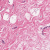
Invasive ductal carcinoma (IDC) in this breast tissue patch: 0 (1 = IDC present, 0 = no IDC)